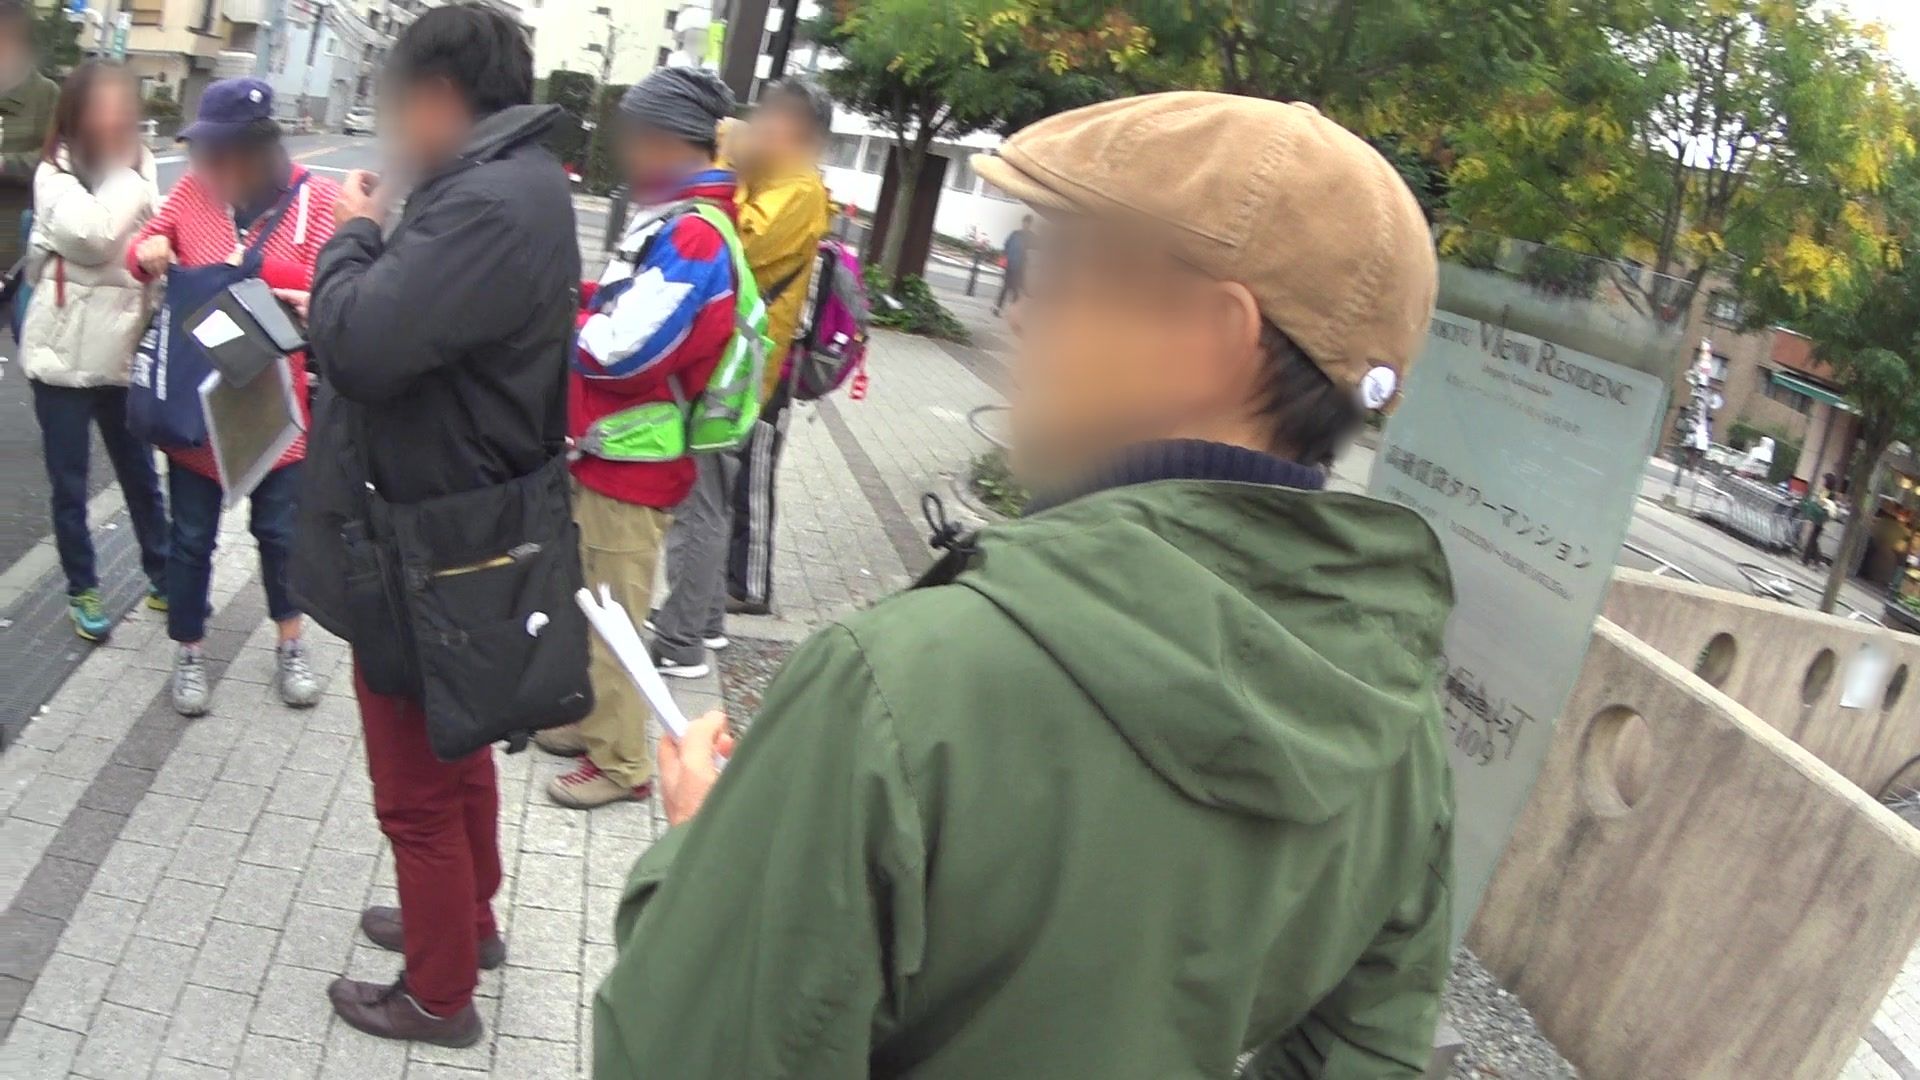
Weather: clear
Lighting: day
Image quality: good
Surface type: walking surface
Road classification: unclassified
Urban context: urban centre
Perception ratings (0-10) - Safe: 1.21, Lively: 6.98, Beautiful: 3.06, Boring: 2.05, Depressing: 3.68, Wealthy: 7.48